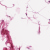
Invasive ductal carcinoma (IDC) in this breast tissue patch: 0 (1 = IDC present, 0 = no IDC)